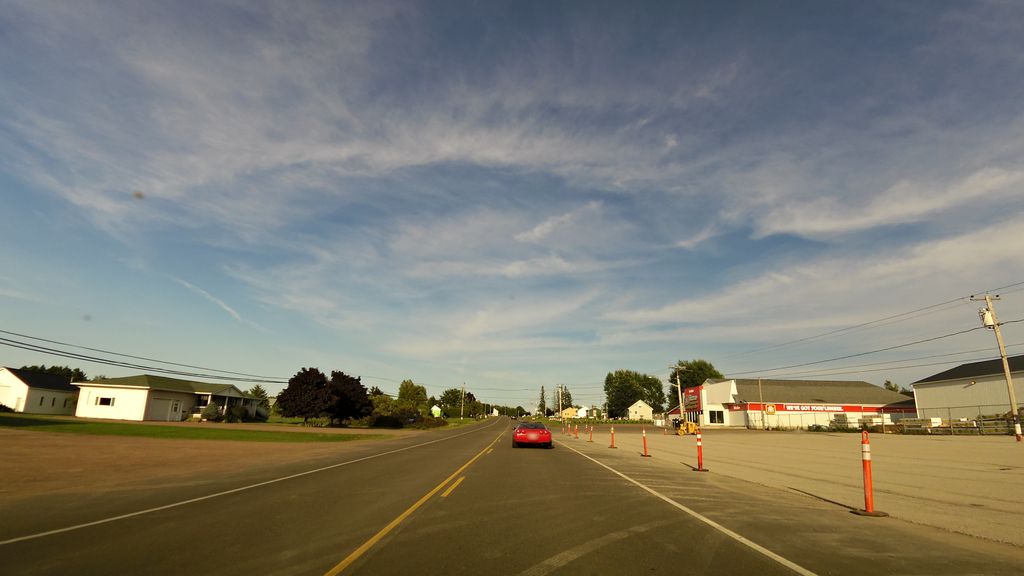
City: charlottetown